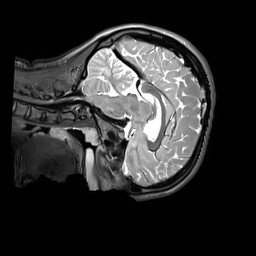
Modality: T2w
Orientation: sagittal
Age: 12
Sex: female
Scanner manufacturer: siemens
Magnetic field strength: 3 T
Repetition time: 3.2 s
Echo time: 0.408 s